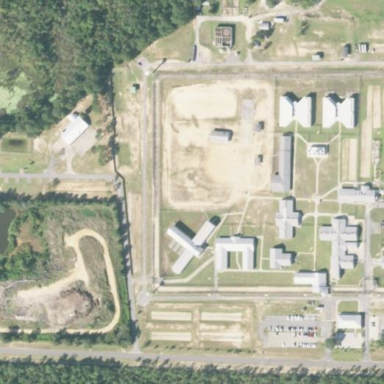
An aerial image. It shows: Religious site within prison.